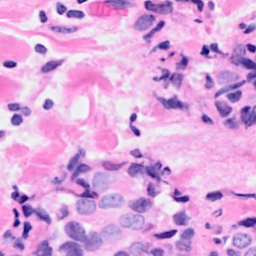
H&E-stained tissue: Breast